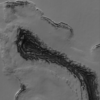
Label: not_dusty